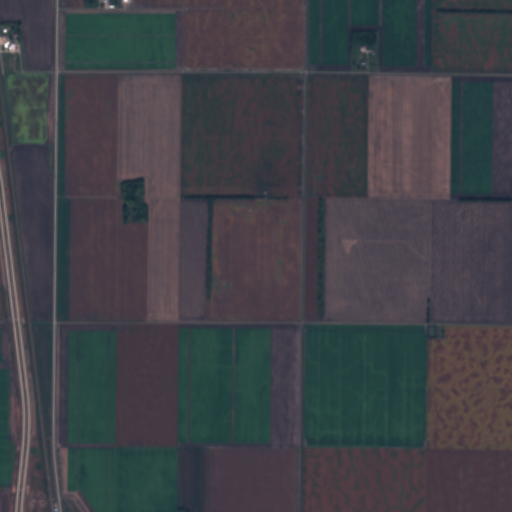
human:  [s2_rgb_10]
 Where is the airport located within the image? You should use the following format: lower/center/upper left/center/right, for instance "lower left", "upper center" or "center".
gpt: The airport is located in the upper left of the image.
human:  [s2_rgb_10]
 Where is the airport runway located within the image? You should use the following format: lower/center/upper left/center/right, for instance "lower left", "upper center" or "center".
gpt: The airport runway is located in the upper left of the image.
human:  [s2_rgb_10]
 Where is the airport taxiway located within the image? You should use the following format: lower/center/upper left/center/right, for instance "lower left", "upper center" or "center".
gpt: The airport taxiway is located in the upper left of the image.
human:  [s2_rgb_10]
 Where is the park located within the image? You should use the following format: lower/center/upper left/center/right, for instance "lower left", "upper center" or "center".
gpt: The park is located in the center right of the image.
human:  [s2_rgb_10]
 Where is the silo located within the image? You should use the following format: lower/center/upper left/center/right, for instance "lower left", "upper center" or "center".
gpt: The silo is located in the upper left of the image.
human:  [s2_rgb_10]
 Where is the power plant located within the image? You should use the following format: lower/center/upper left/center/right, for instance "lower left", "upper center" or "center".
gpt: There is no power plant in the image.